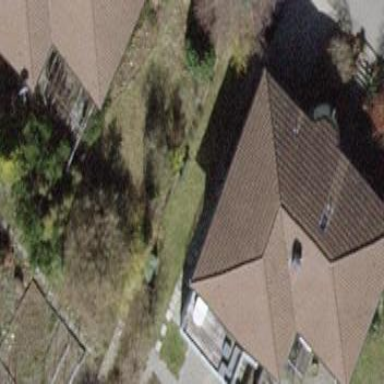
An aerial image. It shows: Detached building with half-hipped roof shape.